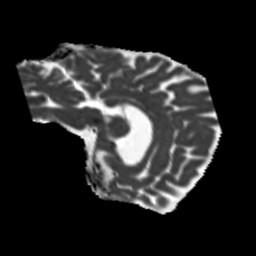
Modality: MD
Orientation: sagittal
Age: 68
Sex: male
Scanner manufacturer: siemens
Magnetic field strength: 3 T
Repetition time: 5.25 s
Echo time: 0.08 s